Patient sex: M
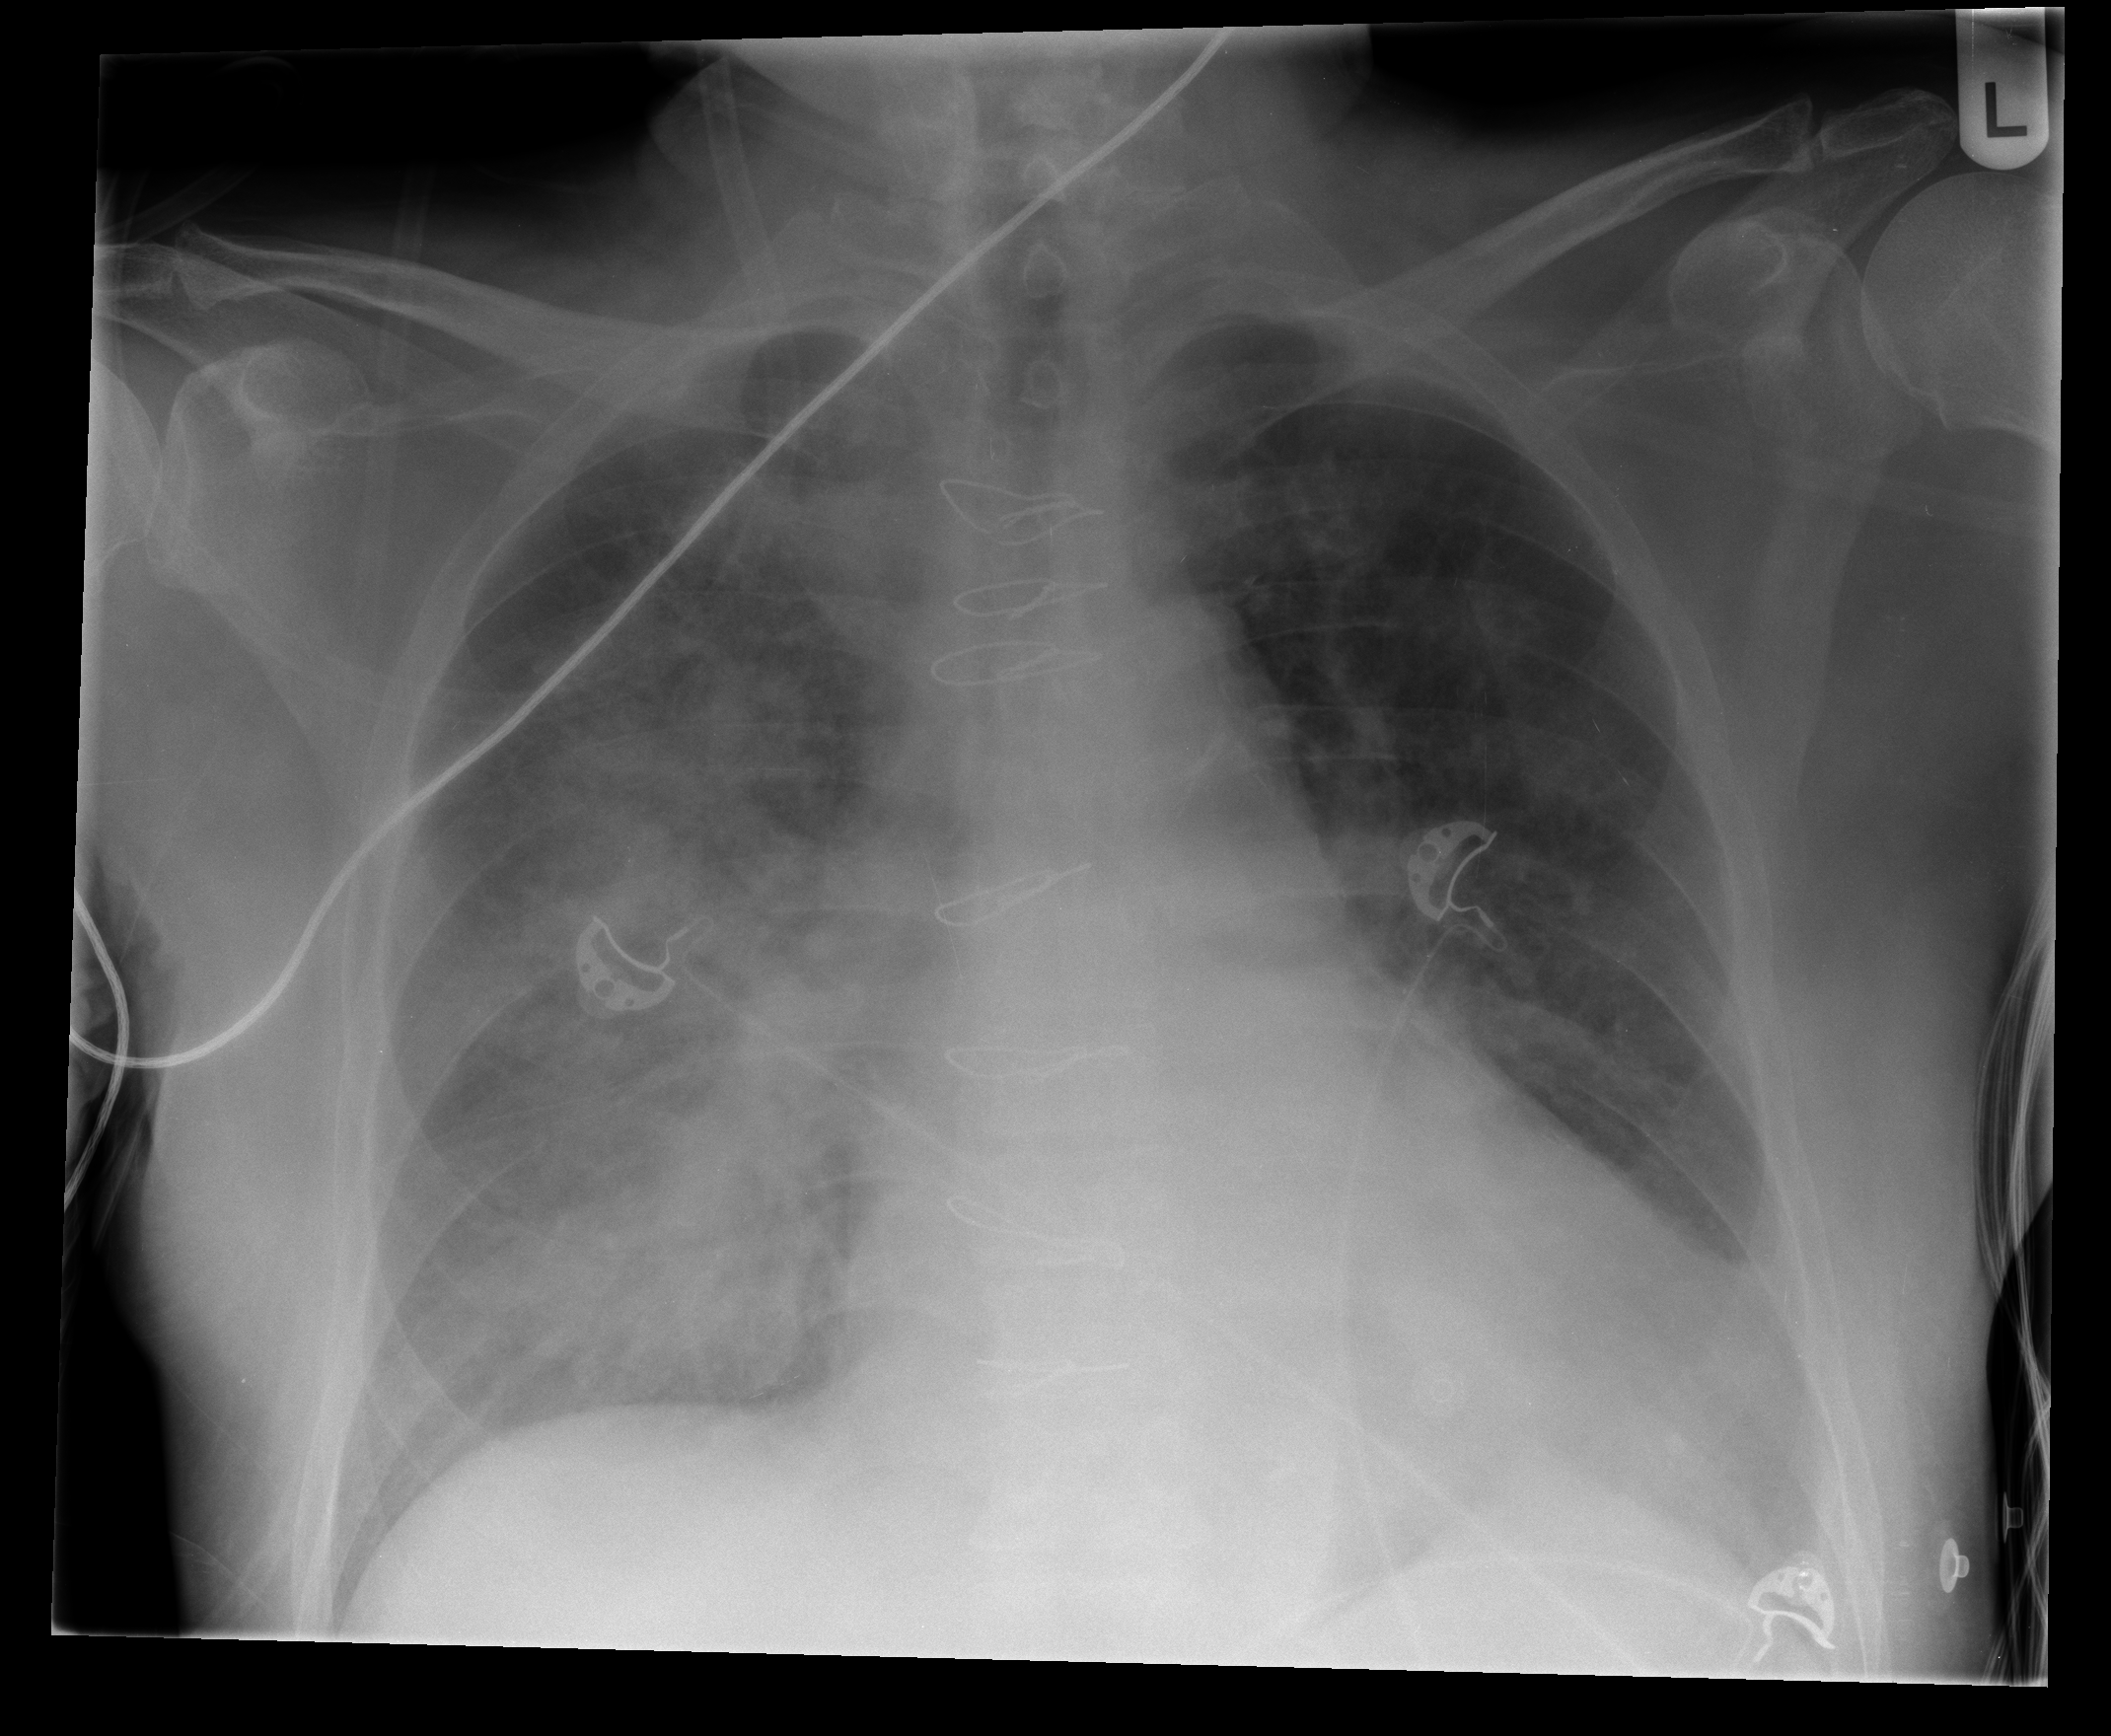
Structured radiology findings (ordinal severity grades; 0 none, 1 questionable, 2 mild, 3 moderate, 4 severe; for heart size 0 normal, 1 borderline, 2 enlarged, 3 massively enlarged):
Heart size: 2
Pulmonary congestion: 0
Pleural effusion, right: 0
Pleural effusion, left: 0
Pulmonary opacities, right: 3
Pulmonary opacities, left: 0
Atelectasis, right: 2
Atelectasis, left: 2